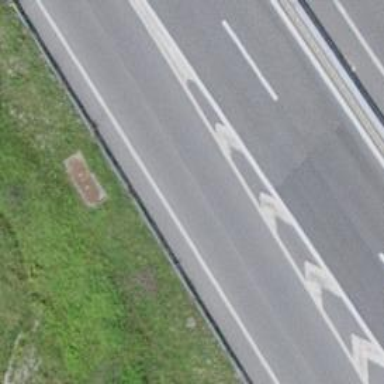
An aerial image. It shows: Asphalt motorway link.